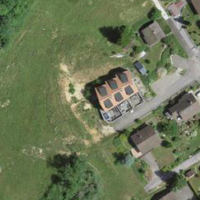
EUNIS habitat code: 55
Species observed at this site:
Ficus carica